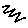
Label: zigzag